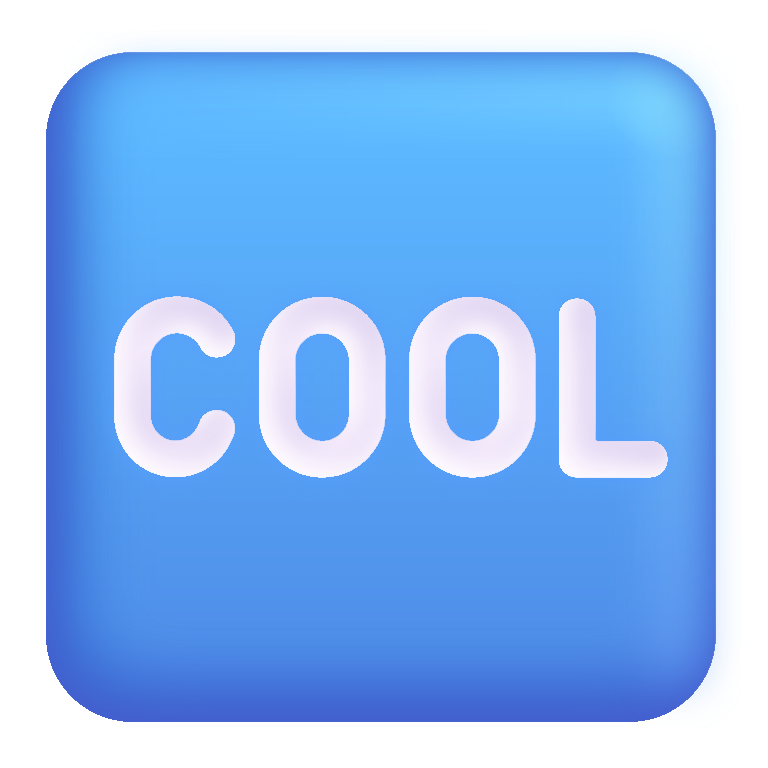
cool button color